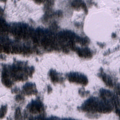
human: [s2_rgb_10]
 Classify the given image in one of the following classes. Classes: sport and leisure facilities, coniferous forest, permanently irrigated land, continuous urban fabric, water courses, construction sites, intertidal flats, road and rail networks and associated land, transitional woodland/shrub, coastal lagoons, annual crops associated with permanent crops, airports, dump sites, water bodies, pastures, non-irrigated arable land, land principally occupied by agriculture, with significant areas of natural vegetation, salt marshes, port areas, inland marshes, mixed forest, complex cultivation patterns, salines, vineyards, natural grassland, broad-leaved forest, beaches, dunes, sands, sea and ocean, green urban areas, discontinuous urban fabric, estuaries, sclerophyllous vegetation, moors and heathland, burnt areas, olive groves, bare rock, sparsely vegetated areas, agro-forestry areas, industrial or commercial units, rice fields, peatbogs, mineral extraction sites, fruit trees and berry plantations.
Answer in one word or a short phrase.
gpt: coniferous forest, peatbogs